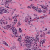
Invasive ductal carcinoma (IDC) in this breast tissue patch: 0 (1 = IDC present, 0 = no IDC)